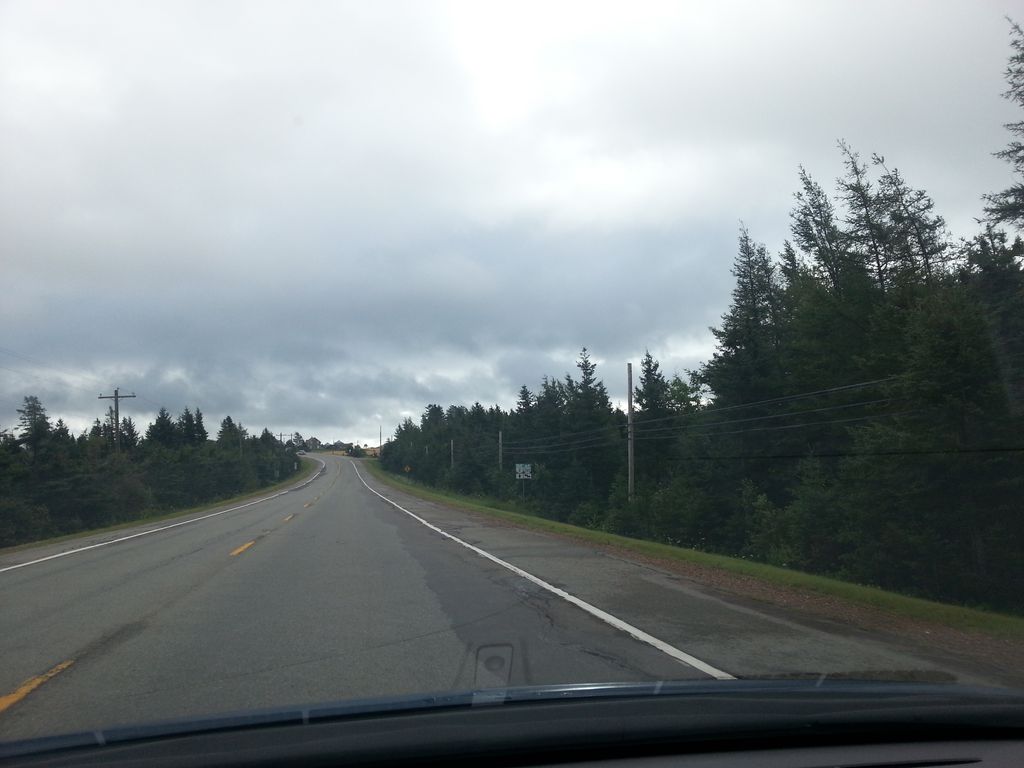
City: charlottetown